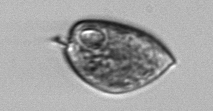
Label: Prorocentrum_micans